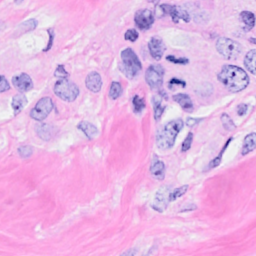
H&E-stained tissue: Breast